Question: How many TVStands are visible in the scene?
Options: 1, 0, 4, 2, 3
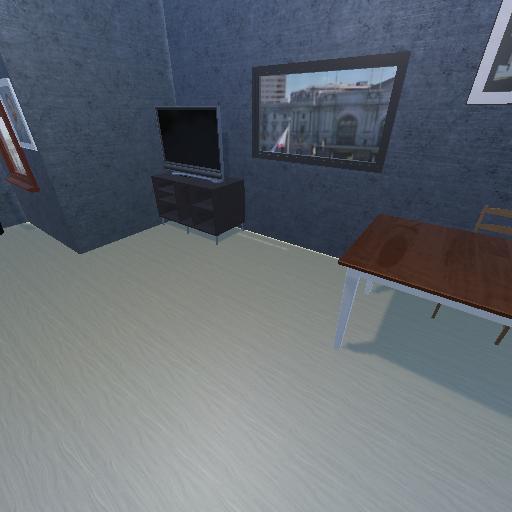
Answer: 1